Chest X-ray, PA view. Patient: 41 years old, sex M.
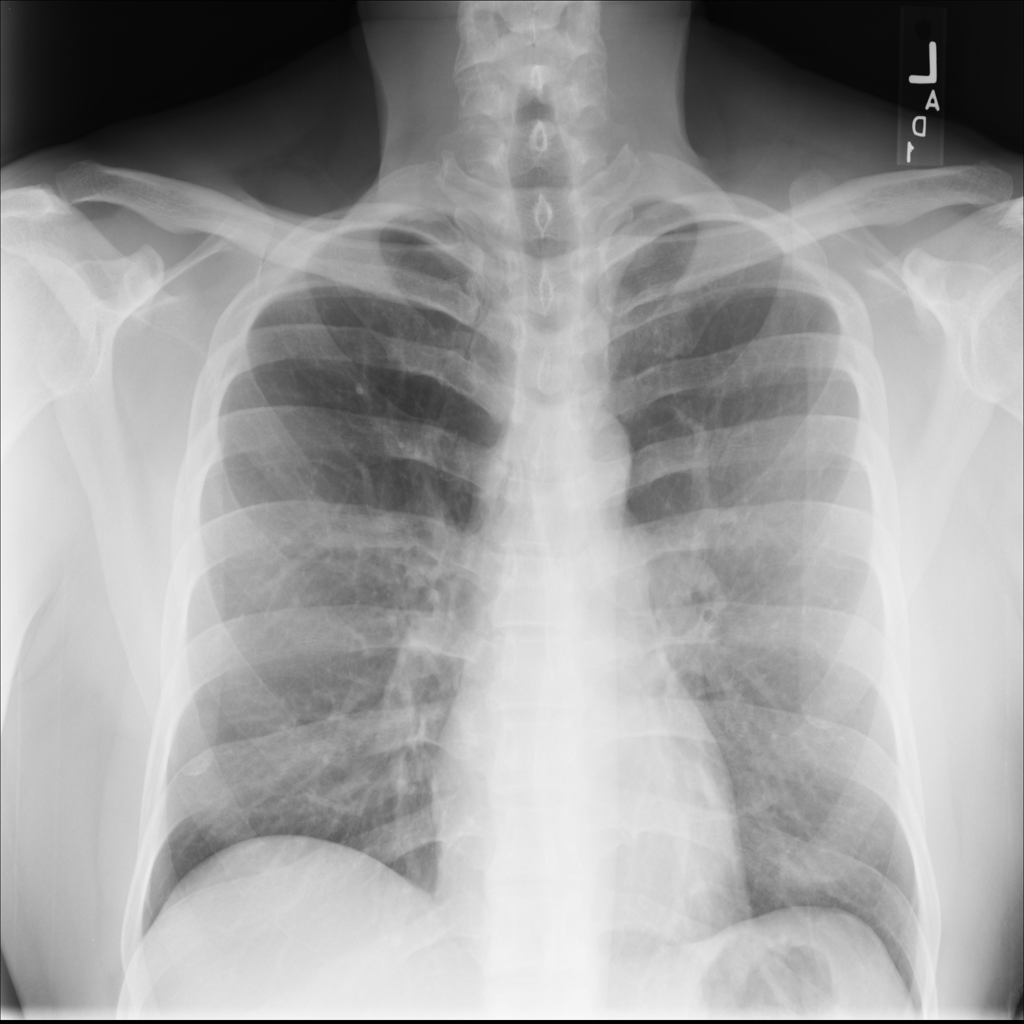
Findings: No Finding